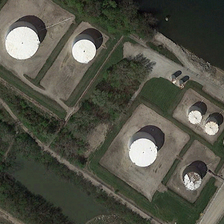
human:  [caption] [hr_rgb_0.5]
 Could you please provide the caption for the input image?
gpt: several white storage tanks surrounded by green trees are near a river .

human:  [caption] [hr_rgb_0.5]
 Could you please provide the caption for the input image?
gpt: several white storage tanks surrounded by green trees are near a river .

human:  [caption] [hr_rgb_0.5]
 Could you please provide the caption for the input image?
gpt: several white storage tanks surrounded by green trees are near a river .

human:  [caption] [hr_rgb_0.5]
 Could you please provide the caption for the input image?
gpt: several white storage tanks surrounded by green trees are near a river .

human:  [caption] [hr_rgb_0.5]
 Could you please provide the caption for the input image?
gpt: several white storage tanks surrounded by green trees are near a river .